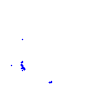
Particle: proton